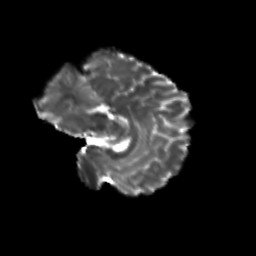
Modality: T2w
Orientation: sagittal
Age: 19
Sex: female
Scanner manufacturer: siemens
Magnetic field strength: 3 T
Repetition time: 3.5 s
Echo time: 0.104 s